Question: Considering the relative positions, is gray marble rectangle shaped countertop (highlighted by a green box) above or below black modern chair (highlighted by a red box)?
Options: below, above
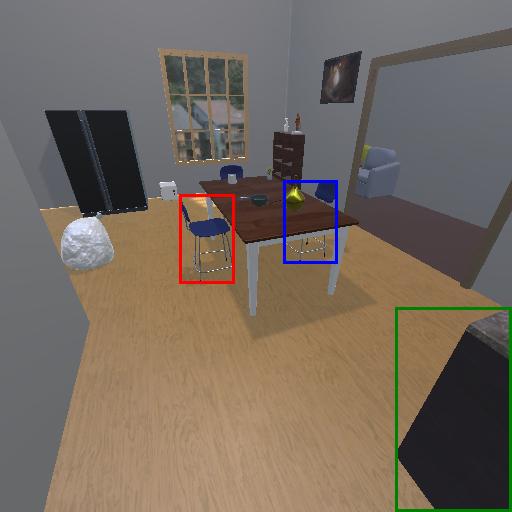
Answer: below